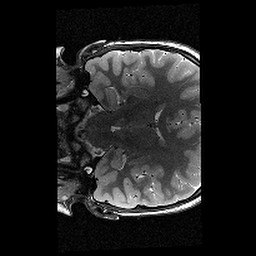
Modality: T2w
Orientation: coronal
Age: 11
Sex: female
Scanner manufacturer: siemens
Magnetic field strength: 3 T
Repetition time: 9.23 s
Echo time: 0.067 s